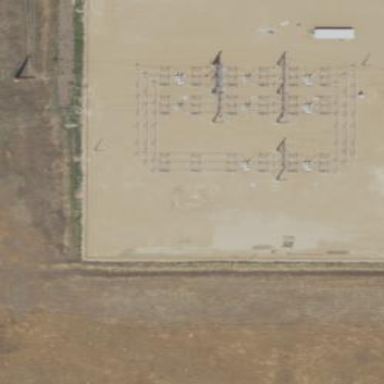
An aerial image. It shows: Fence surrounds transmission level power substation.